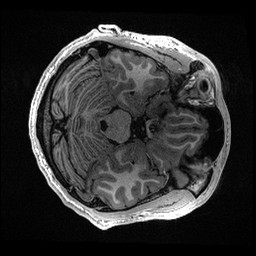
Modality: T1w
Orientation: axial
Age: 20
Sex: male
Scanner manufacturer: ge
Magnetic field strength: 3 T
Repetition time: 0.006952 s
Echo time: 0.00292 s